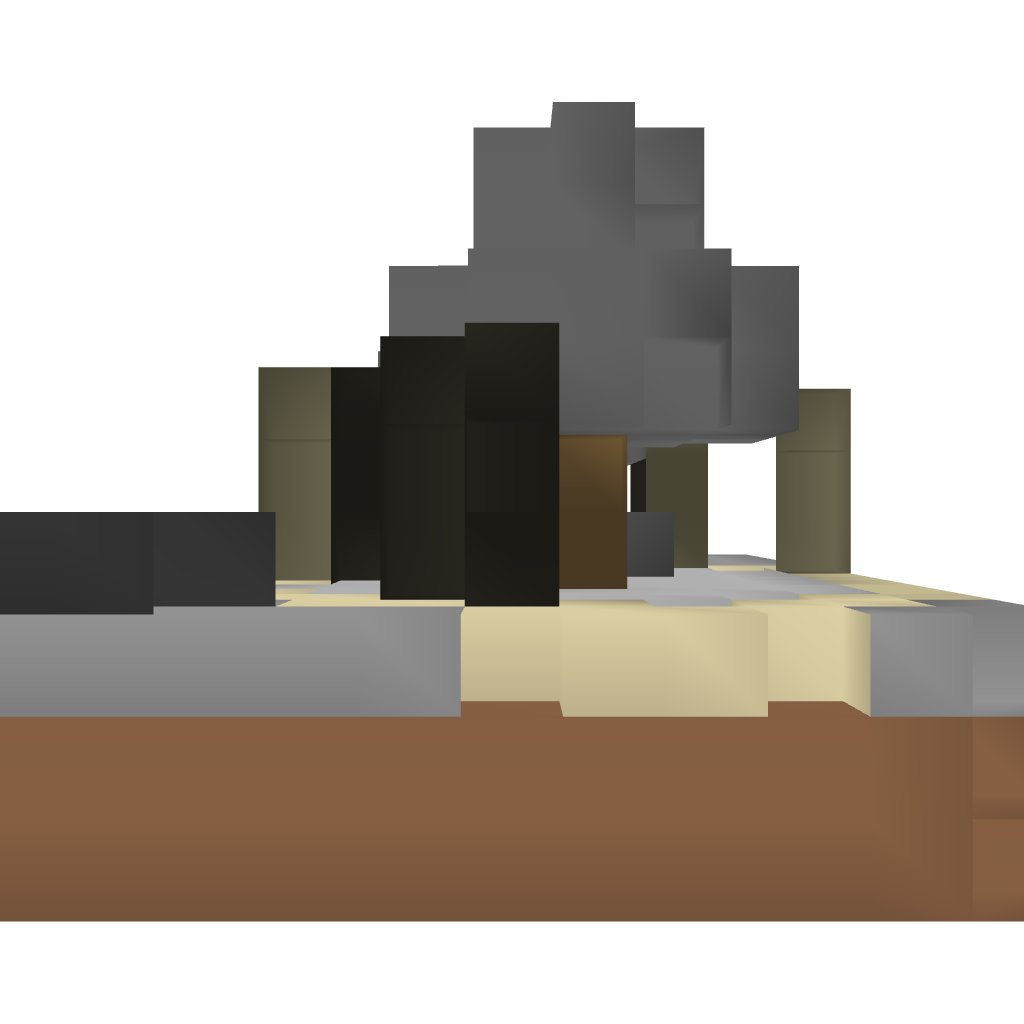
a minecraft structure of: Small Pond